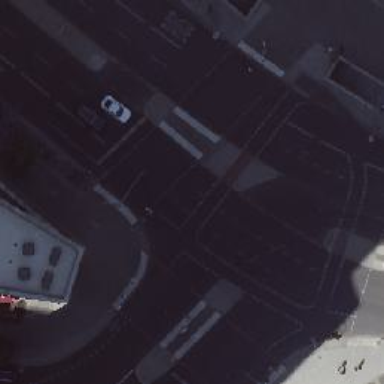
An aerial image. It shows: Footway located on traffic island.